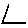
Label: triangle